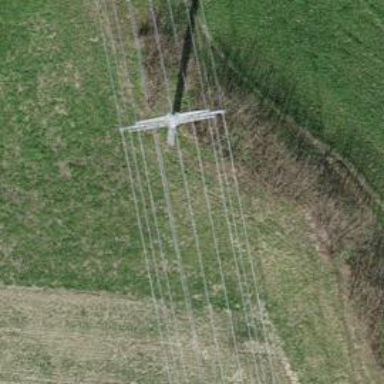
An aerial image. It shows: Power line in the image.